Field crop: maize
Growth stage: 2
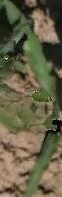
Species: maize